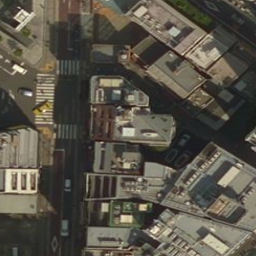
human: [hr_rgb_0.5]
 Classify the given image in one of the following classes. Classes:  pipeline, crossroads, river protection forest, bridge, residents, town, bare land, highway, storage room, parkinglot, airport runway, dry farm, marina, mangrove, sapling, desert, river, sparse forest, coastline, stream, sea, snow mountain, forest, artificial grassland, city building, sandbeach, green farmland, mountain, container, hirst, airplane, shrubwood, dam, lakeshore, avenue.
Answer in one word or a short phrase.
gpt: city building